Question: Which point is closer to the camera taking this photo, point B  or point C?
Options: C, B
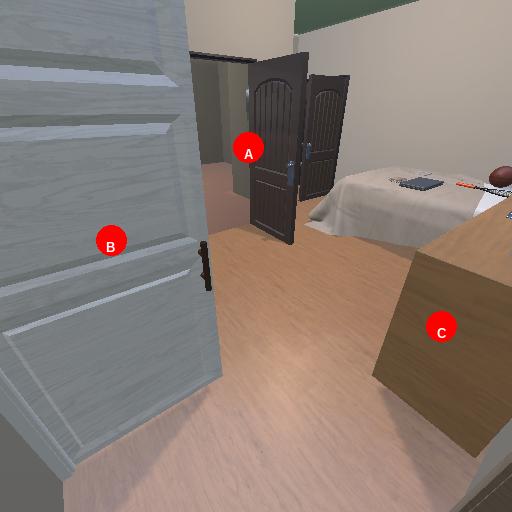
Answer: C